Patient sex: F
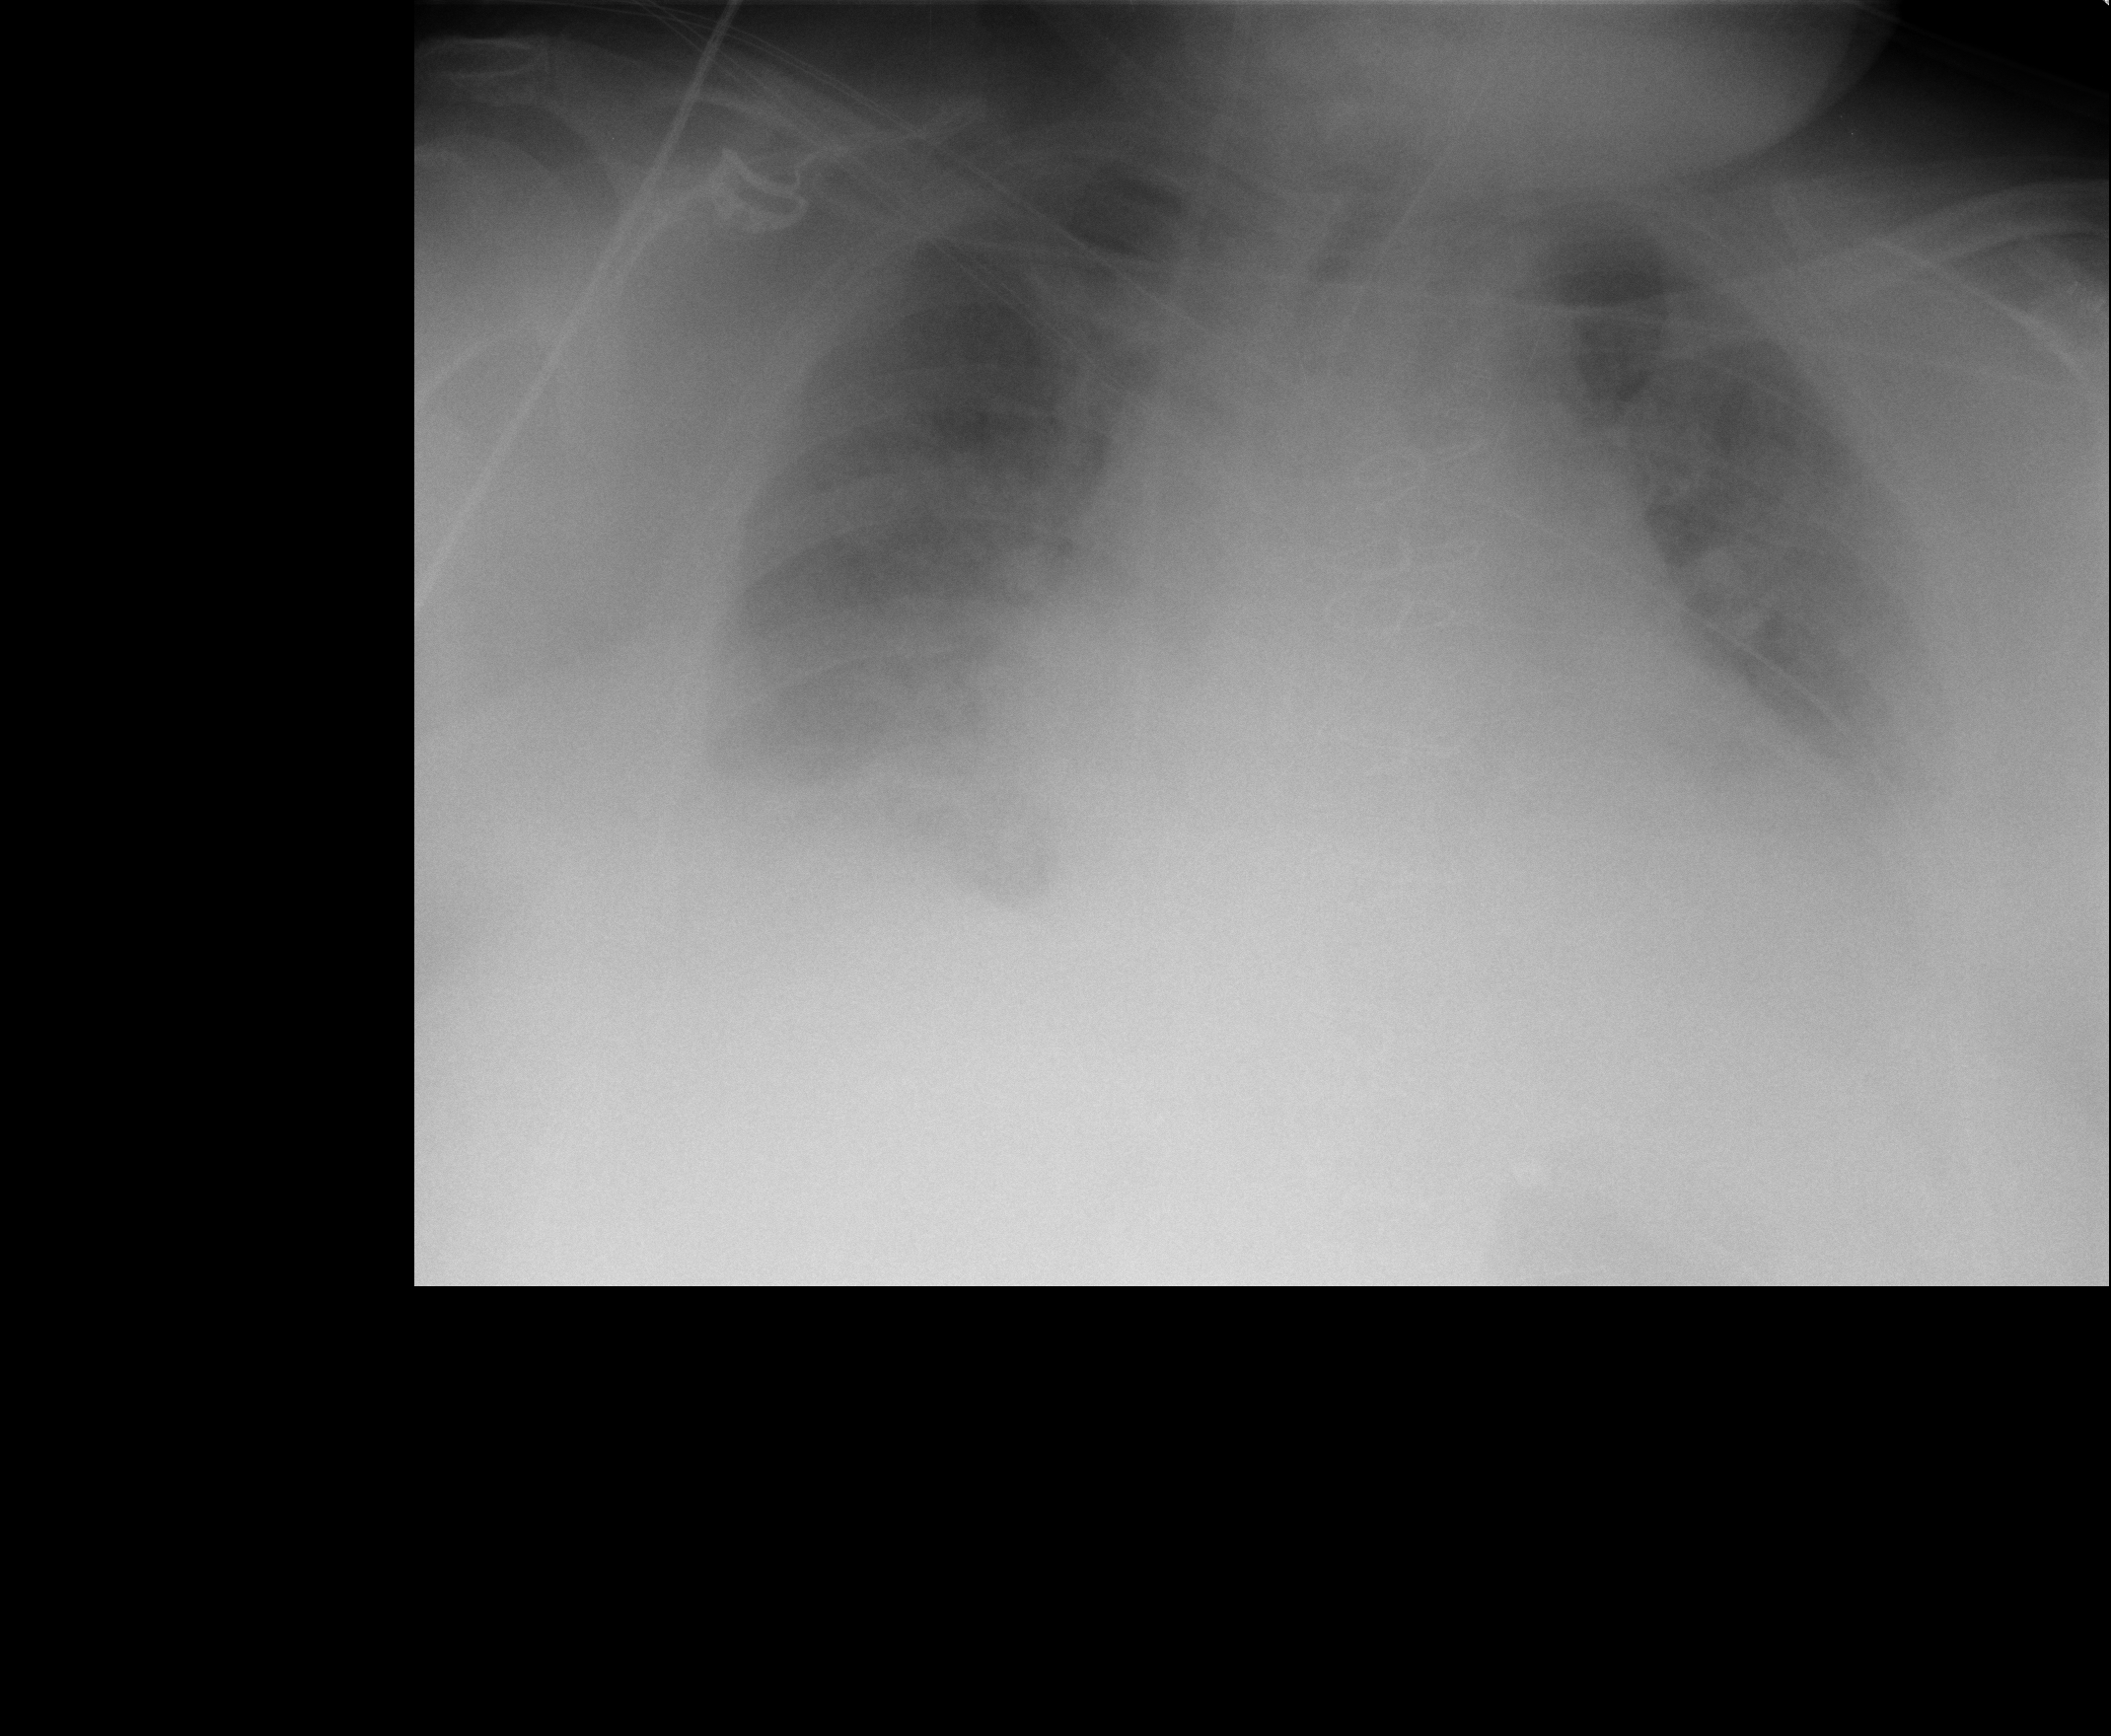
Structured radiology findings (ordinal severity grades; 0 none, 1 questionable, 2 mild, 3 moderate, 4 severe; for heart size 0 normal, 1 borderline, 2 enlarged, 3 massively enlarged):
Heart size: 2
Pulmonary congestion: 2
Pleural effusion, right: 2
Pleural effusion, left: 1
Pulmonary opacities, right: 0
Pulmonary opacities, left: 0
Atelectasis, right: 1
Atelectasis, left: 1